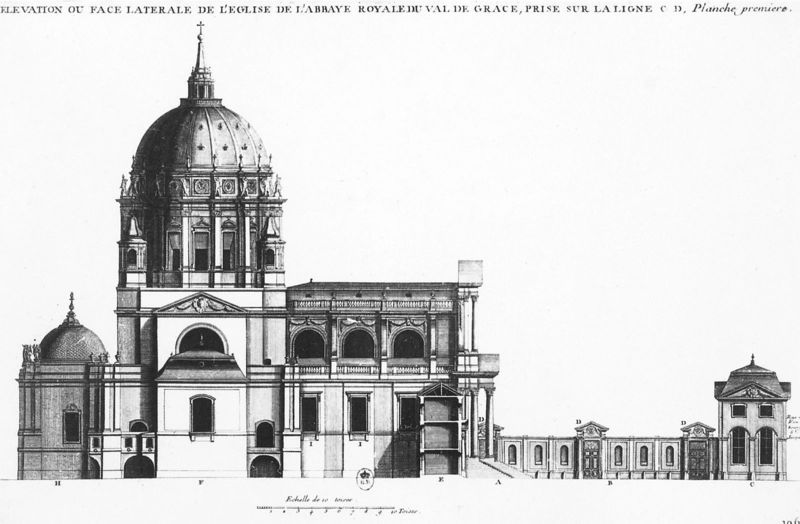
Titel: Val-de-Grace, Querschnitt
Künstler: Daniel Marot
Schlagwörter: fenster, frankreich, laterne, säulen, zeichnung, architektur, kirche, balkon, kuppel, kreuz, dom, radierung, beschriftung, entwurf, kathedrale, gesims, plan, königlich, aufriss, kuppelbau, seitenriss, eichnung, vermasst